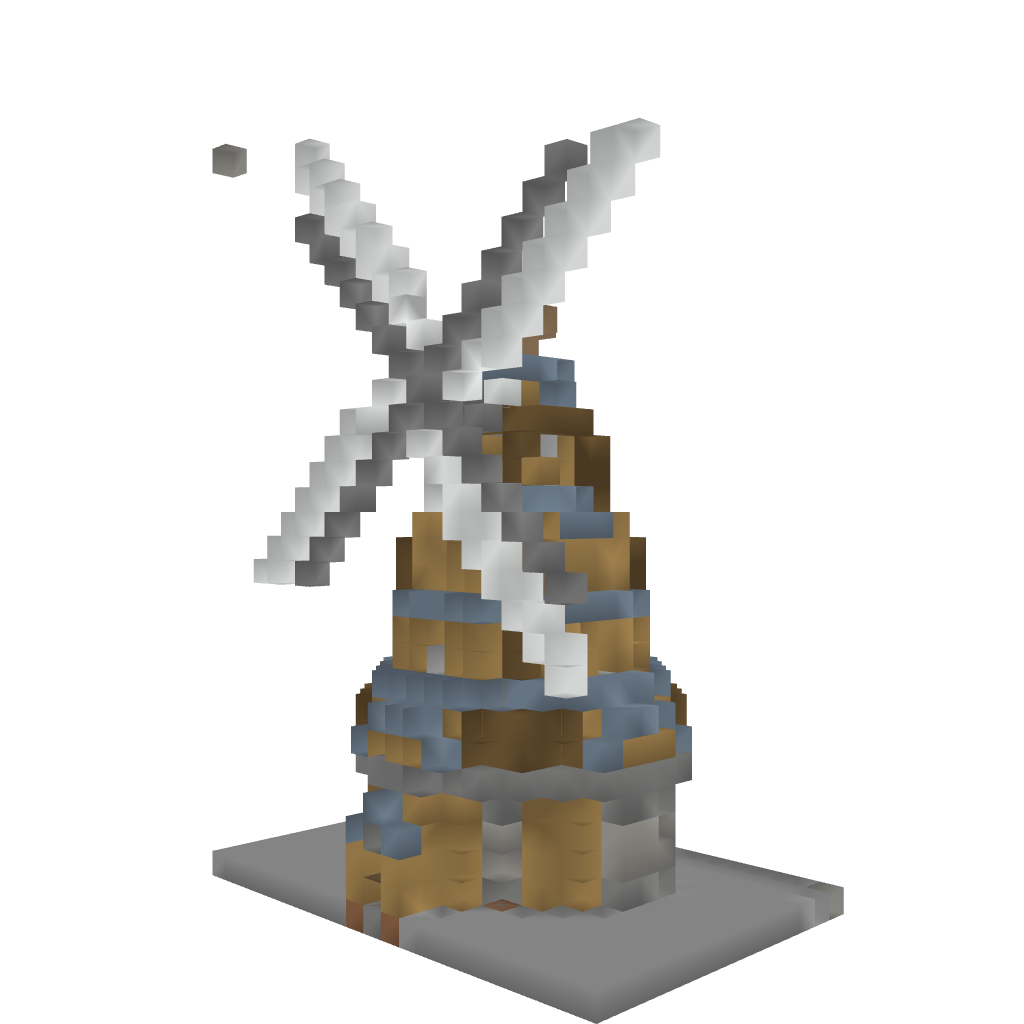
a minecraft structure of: Windmill 2